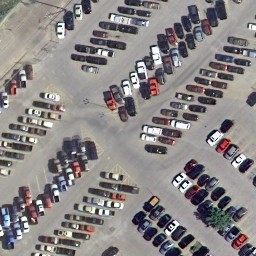
Label: parking lot